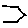
Label: hexagon